Question: I've managed to create a custom listview dialog based on the answers of this Stackoverflow question.<URL>
Here's an image of my dialog custom listview.

I'm having an issue of how do I retrieve the user input if the user selects "Edit Post" / "Delete Post" respectively?Is there an OnClickListener for Dialog and how do I go about implementing it?Thank you :)
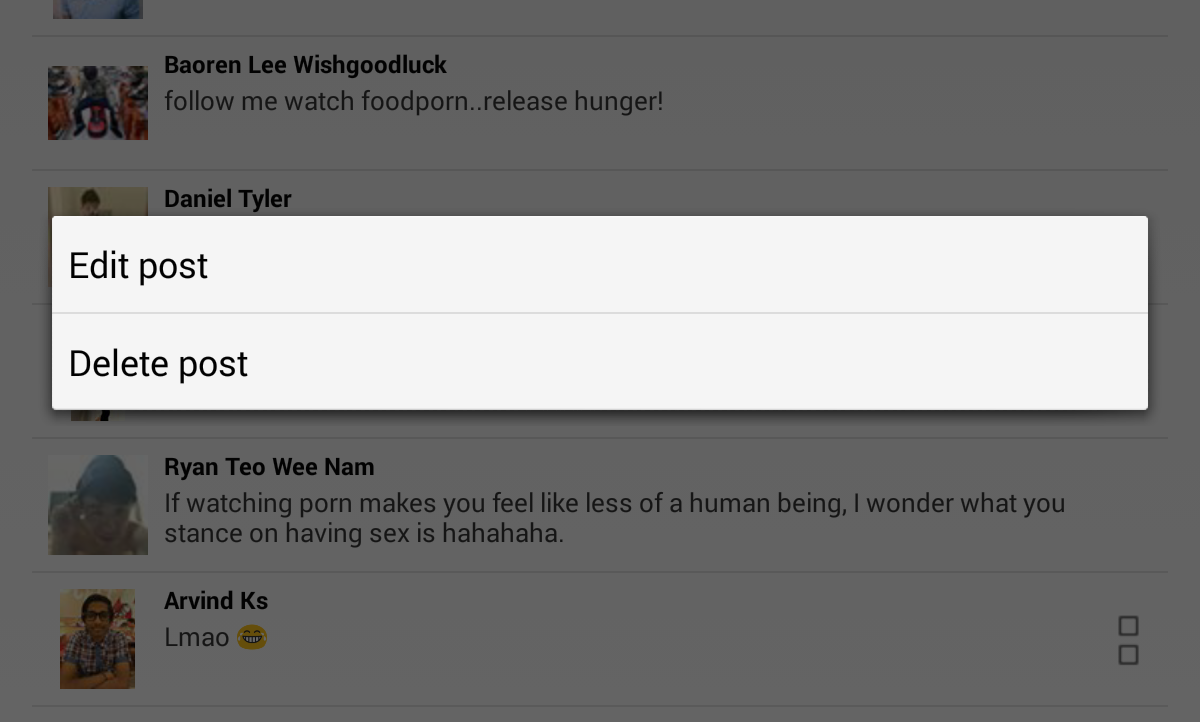
Answer: '''
mainListView.setOnItemClickListener(new OnItemClickListener() {
public void onItemClick(AdapterView<?> parent, View v, int position, long id) {
// Do things that use the position or
// the view content to understand user input
}
});
'''